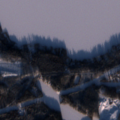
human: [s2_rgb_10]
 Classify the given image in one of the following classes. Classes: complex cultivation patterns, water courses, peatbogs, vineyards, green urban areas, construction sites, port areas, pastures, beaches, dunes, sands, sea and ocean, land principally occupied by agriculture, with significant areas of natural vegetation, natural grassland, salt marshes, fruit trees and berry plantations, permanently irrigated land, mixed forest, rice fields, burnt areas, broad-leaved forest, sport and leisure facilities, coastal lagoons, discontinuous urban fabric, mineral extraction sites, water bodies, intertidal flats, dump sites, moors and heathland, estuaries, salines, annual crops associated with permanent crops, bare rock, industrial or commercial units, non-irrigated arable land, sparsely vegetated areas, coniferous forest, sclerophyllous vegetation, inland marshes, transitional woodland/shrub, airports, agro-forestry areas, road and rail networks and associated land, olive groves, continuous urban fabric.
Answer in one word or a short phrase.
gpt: coniferous forest, mixed forest, water bodies